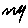
Label: zigzag